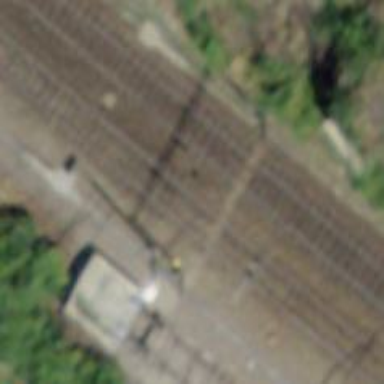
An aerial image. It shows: Railway switch.